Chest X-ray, PA view. Patient: 53 years old, sex F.
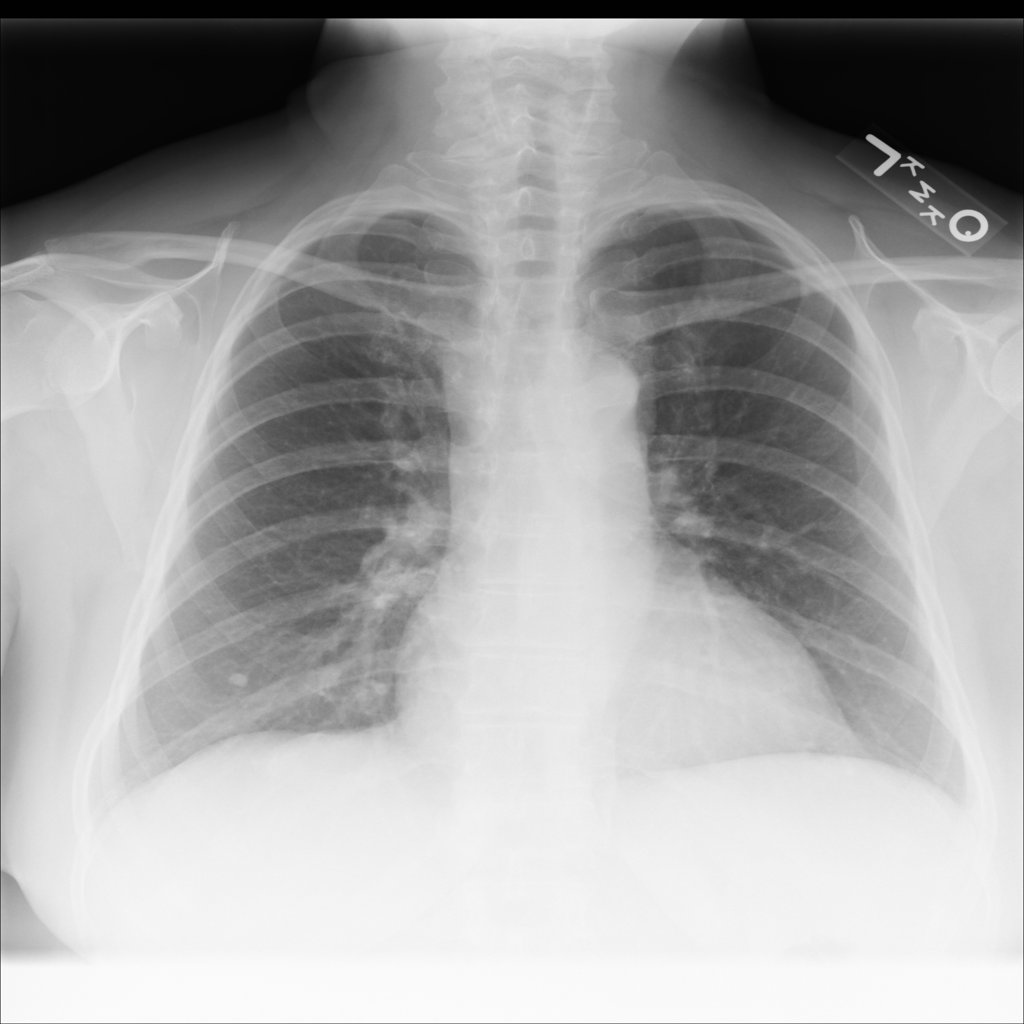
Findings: No Finding